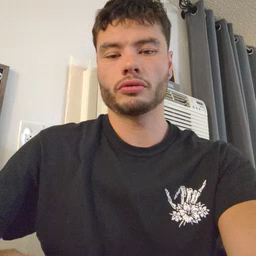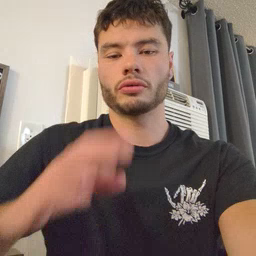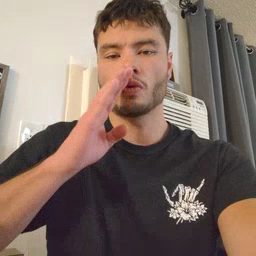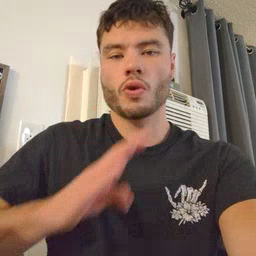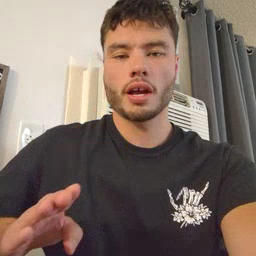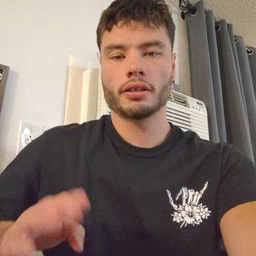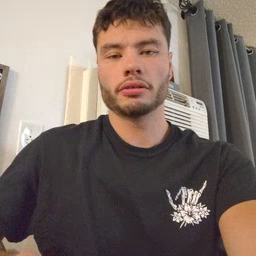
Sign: quiet